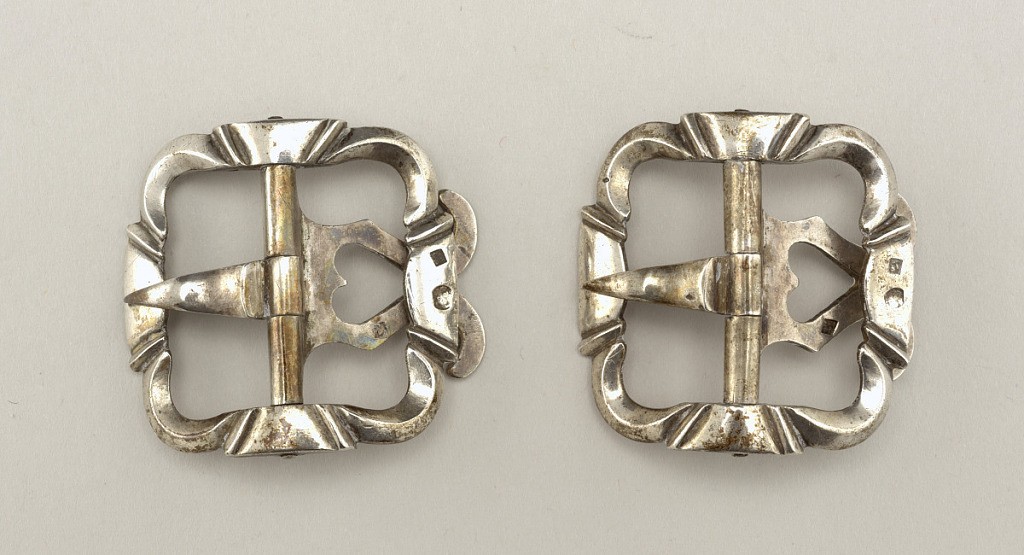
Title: Pair of silver knee buckles
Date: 18th century
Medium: Silver
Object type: Buckle
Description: Pair of buckles silver, basically square in shape with undulating outline.